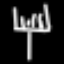
Label: fork